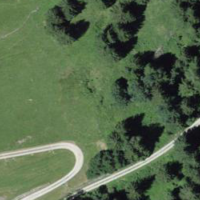
EUNIS habitat code: 44
Species observed at this site:
Sedum album
Melanargia galathea
Streptopus amplexifolius